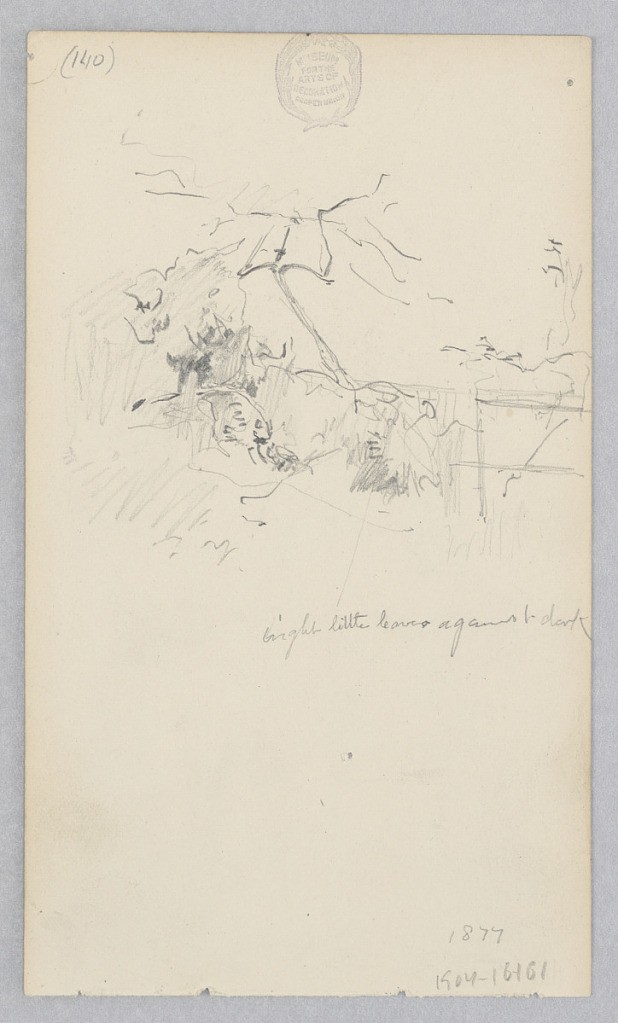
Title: Landscape
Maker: Robert Frederick Blum, American, 1857–1903
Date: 1877
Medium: Graphite on wove paper
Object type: Drawing
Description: Rector: Sketch of a fence with foliage; Verso: Sketch of a male figure.